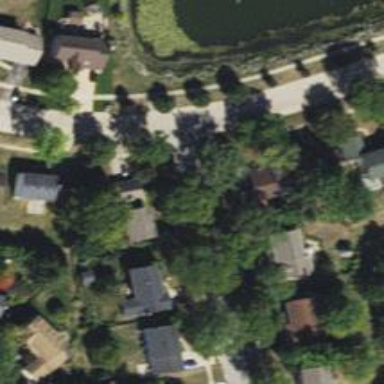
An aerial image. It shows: Residential road with separate sidewalk.